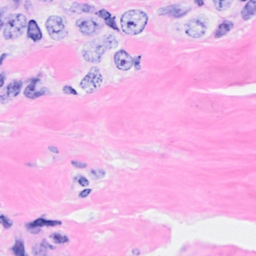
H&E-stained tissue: Breast